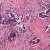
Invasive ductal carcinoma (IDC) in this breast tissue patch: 1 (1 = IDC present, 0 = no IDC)